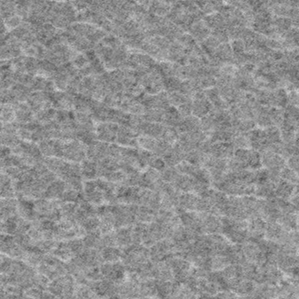
Label: frost